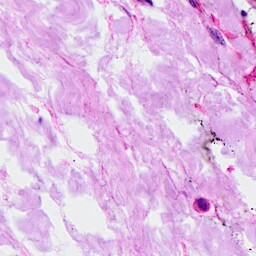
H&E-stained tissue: Breast